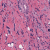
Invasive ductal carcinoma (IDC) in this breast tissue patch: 1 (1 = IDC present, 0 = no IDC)